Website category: book
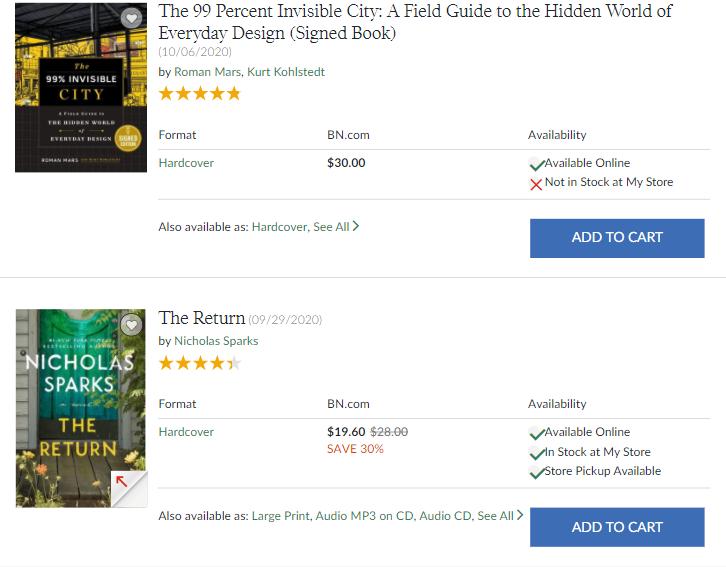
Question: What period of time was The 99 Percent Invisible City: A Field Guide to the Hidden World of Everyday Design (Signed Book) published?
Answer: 10/06/2020

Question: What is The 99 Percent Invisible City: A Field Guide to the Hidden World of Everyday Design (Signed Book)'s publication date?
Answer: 10/06/2020

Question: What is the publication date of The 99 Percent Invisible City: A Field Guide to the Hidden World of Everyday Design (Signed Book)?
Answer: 10/06/2020

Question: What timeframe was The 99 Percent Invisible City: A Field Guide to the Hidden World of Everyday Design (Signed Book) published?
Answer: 10/06/2020

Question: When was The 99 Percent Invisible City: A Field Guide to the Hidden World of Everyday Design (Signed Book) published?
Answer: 10/06/2020

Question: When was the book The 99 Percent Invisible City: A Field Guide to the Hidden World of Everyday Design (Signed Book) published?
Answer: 10/06/2020

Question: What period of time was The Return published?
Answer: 09/29/2020

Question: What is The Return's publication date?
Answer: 09/29/2020

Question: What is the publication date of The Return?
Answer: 09/29/2020

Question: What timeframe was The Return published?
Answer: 09/29/2020

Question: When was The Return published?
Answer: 09/29/2020

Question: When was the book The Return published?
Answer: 09/29/2020

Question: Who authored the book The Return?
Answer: Nicholas Sparks

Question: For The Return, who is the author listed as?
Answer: Nicholas Sparks

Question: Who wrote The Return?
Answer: Nicholas Sparks

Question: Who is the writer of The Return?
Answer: Nicholas Sparks

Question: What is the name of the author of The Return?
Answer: Nicholas Sparks

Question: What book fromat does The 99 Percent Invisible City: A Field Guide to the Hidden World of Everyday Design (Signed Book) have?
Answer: Hardcover

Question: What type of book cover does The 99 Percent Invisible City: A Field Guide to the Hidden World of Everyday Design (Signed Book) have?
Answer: Hardcover

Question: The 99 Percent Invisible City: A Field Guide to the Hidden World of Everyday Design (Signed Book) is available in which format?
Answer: Hardcover

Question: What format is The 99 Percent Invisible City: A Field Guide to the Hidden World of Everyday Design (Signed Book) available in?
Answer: Hardcover

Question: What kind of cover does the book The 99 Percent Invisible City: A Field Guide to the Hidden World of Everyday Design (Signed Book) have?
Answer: Hardcover

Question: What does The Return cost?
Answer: $19.60

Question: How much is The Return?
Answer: $19.60

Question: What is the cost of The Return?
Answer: $19.60

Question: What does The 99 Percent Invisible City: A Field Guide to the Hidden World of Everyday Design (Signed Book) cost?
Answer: $30.00

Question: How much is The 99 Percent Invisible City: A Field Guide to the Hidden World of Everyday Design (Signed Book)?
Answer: $30.00

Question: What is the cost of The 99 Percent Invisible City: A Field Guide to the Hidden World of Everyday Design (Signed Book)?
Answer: $30.00

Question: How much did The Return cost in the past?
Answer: $28.00

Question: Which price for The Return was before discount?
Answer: $28.00

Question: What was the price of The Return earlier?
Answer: $28.00

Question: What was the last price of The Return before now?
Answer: $28.00

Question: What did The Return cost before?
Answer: $28.00

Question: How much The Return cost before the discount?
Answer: $28.00

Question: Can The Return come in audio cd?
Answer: yes

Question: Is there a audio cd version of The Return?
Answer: yes

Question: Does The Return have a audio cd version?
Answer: yes

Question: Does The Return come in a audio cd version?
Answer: yes

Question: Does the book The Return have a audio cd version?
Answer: yes

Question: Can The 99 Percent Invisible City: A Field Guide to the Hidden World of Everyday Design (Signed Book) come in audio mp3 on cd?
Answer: no

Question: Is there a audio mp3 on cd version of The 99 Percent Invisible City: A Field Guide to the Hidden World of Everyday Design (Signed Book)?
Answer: no

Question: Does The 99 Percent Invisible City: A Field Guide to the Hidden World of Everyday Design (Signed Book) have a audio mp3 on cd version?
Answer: no

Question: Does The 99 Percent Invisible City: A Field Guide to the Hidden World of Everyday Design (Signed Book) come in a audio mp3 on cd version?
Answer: no

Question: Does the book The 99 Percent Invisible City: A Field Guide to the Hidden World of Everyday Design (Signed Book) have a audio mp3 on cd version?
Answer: no

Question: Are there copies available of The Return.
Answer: yes

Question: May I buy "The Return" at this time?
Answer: yes

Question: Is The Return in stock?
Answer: yes

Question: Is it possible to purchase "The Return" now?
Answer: yes

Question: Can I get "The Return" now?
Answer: yes

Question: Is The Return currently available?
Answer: yes

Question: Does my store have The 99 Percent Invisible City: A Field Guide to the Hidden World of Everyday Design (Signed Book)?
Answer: no

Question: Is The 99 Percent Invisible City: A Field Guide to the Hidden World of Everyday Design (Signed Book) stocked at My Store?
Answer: no

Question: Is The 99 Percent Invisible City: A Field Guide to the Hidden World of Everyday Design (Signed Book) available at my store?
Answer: no

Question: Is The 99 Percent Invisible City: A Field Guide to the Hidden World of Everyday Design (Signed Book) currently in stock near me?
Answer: no

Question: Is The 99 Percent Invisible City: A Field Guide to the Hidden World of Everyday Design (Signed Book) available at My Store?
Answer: no

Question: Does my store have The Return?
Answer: yes

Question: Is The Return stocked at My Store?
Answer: yes

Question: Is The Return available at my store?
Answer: yes

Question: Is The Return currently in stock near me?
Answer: yes

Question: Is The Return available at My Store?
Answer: yes

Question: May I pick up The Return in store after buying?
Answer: yes

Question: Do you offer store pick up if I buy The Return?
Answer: yes

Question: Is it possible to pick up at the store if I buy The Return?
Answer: yes

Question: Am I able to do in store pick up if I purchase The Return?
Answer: yes